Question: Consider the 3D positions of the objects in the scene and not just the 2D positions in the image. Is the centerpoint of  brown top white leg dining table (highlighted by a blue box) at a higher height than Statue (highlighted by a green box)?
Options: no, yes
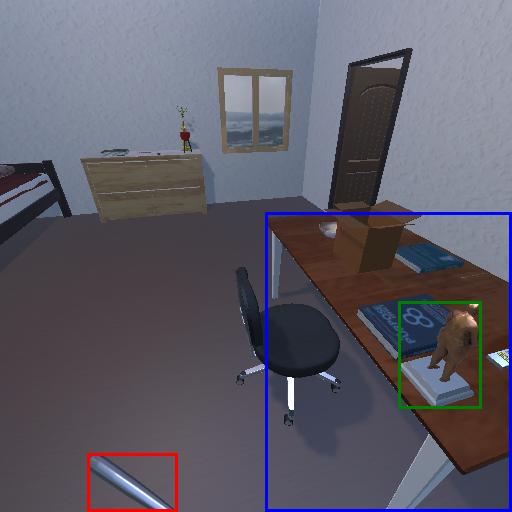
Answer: no